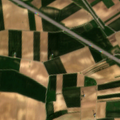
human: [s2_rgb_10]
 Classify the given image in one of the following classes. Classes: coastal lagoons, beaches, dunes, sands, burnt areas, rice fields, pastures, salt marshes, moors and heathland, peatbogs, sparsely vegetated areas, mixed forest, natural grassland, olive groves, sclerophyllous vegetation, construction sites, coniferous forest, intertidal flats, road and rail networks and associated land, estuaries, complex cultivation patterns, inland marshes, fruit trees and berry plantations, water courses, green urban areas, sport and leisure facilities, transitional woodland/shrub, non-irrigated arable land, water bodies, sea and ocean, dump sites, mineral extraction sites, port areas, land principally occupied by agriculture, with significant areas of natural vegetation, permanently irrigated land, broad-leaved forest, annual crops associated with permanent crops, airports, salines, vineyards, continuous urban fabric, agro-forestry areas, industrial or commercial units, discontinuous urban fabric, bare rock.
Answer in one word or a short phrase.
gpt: non-irrigated arable land, complex cultivation patterns